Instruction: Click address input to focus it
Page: traveler
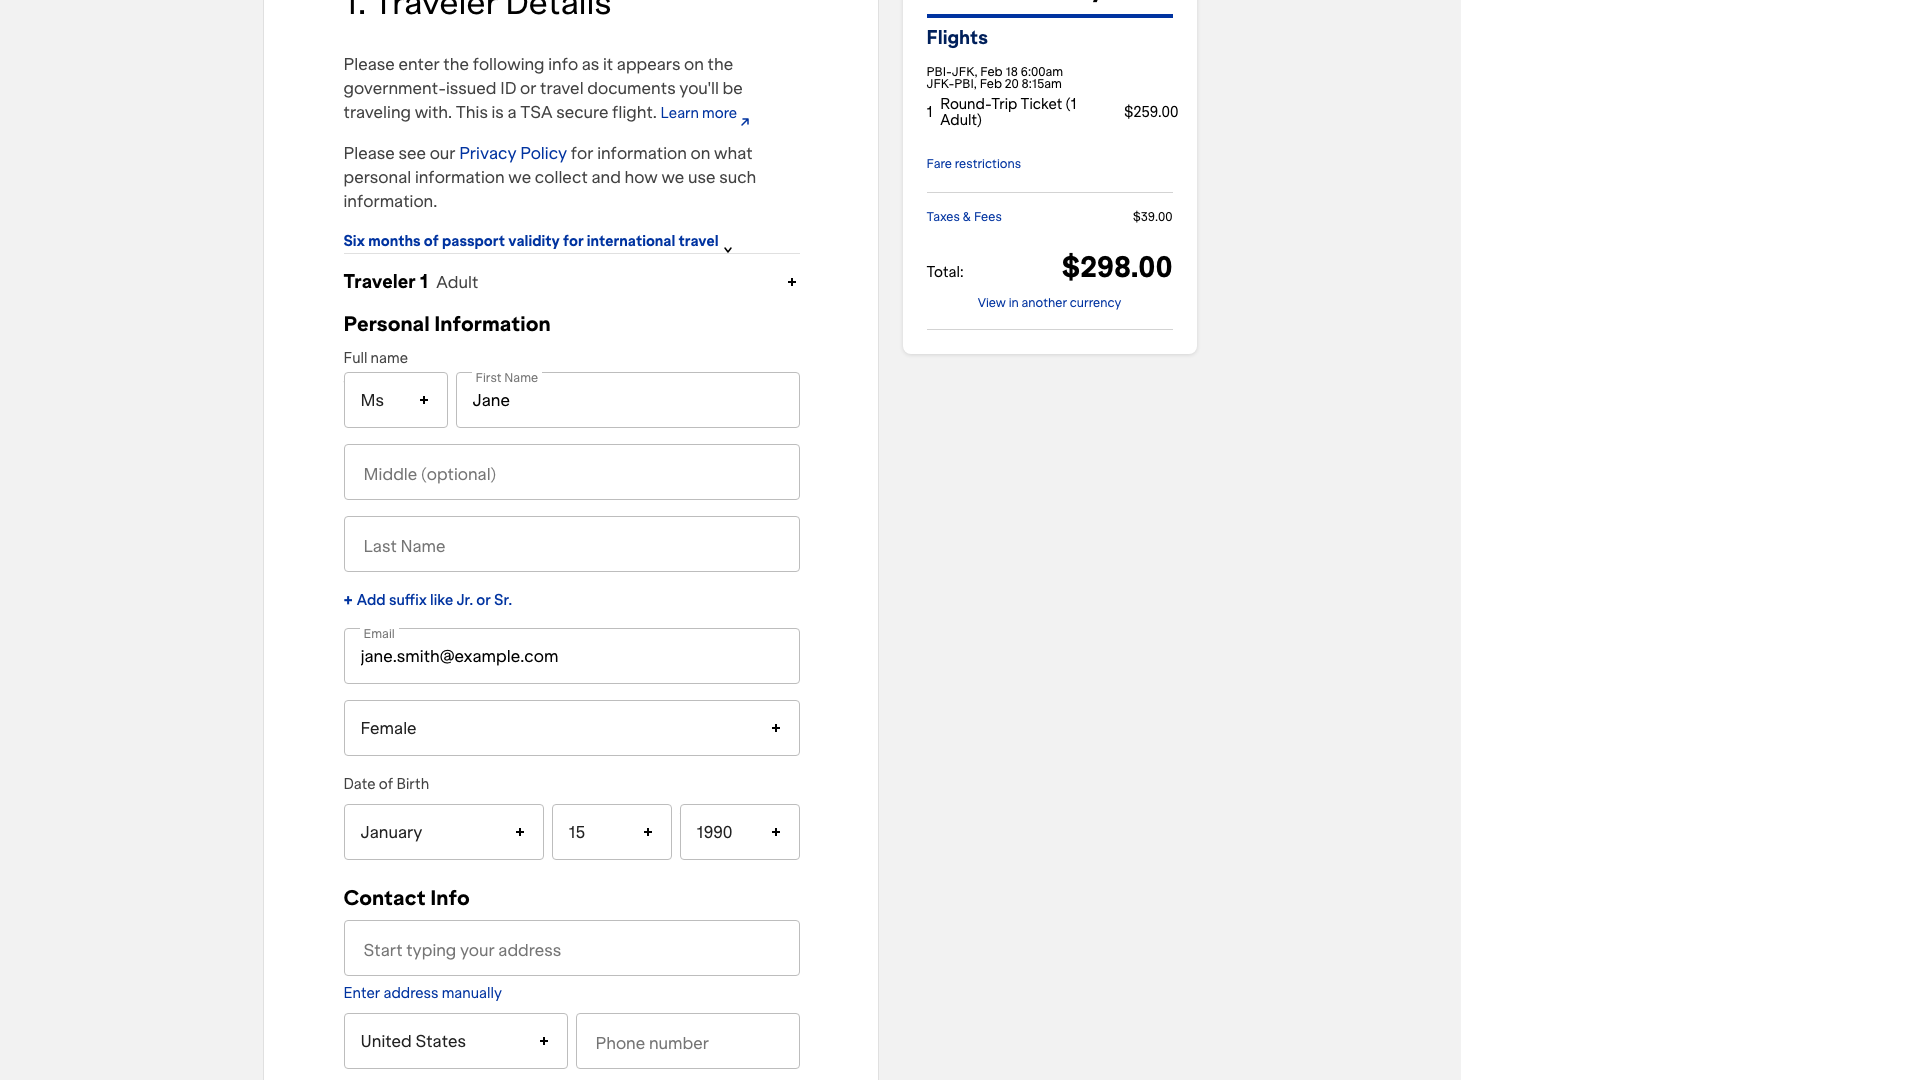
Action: click